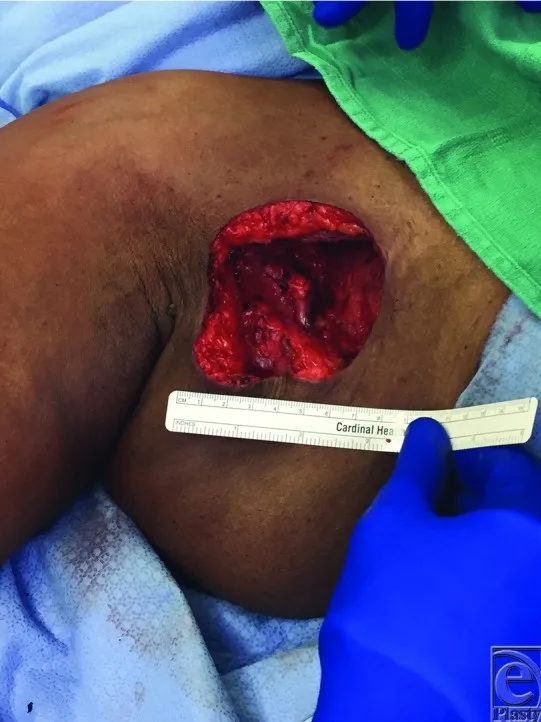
Defect after excision of recurrent invasive ductal carcinoma.
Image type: medical_photograph (other_medical_photograph)